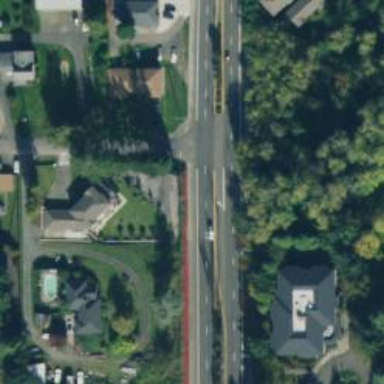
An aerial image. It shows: Secondary road with asphalt surface and separate sidewalk.